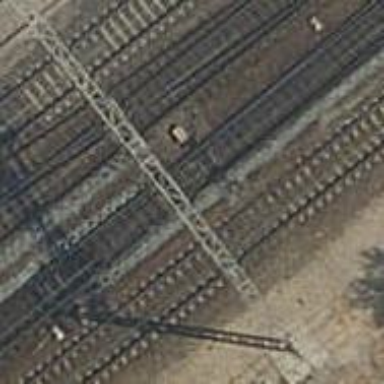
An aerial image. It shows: Railway track with contact line for electrification.